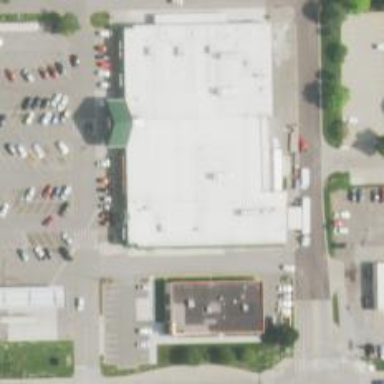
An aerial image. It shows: Convenience shop.